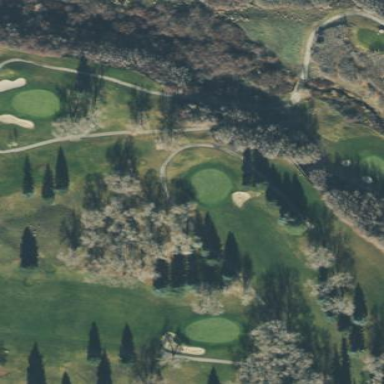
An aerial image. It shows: Golf fairway surrounded by grass.